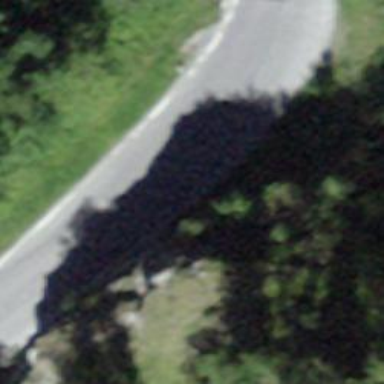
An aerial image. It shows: Tertiary road.